Field crop: maize
Growth stage: 1
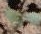
Species: datura